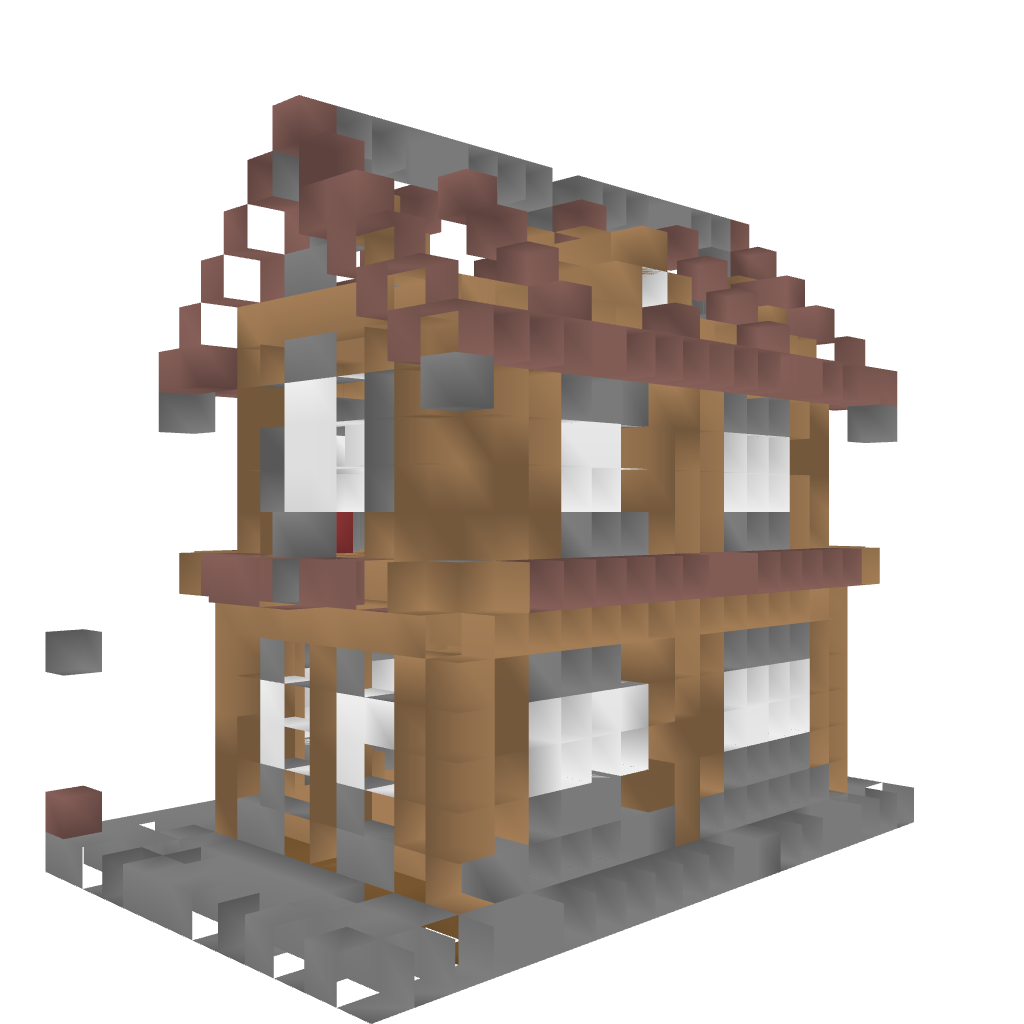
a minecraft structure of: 2 story rustic house high quality